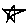
Label: star